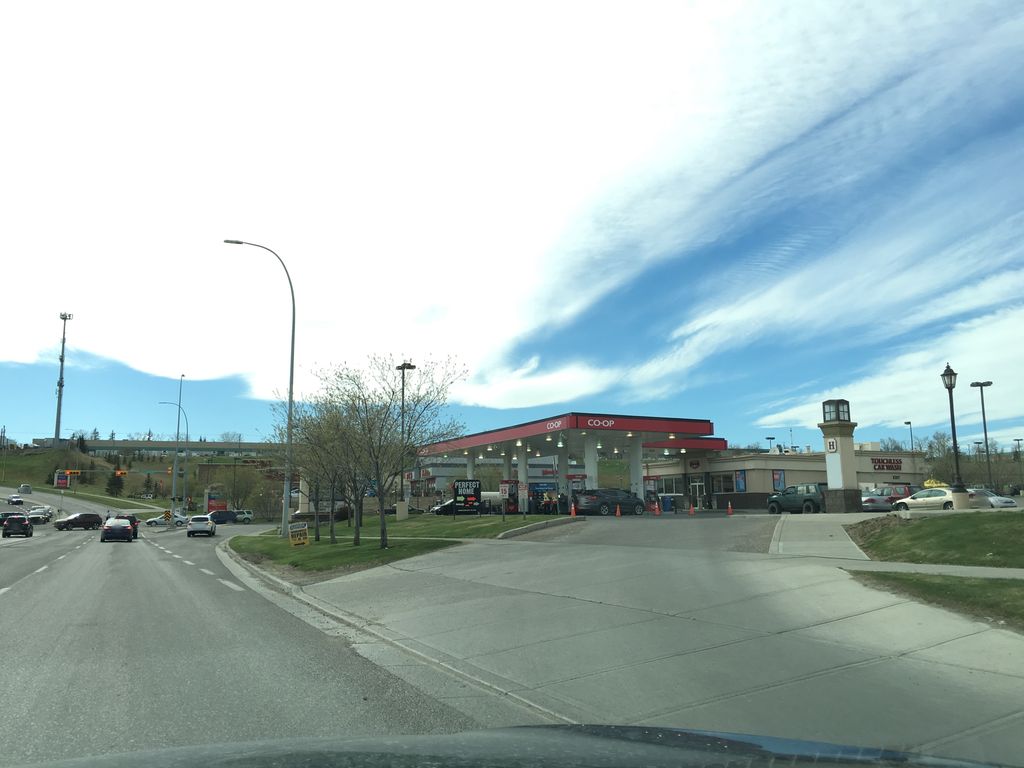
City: calgary